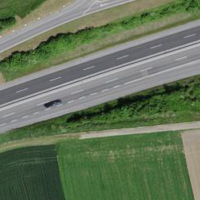
EUNIS habitat code: 57
Species observed at this site:
Milvus milvus